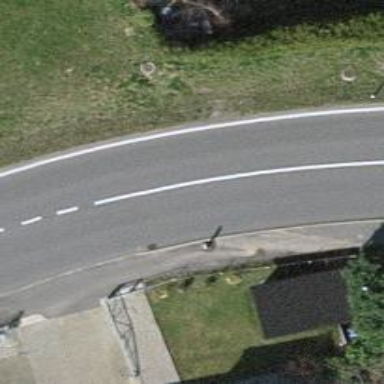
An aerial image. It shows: Secondary road with asphalt surface and cycle track on the right.